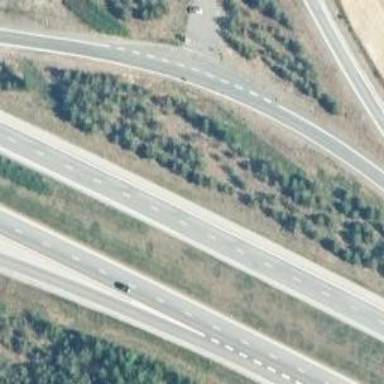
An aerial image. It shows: Asphalt motorway.